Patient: sex M, age 70
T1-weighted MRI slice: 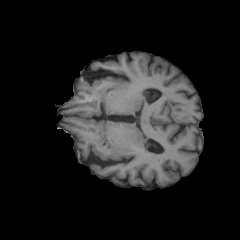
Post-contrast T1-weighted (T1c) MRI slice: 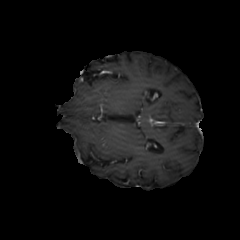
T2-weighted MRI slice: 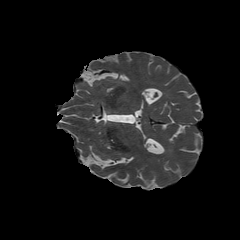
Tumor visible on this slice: no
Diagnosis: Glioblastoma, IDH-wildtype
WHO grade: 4